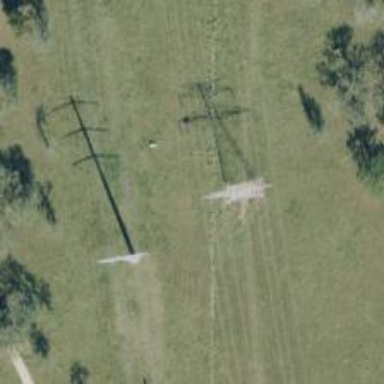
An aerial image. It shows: Power tower.